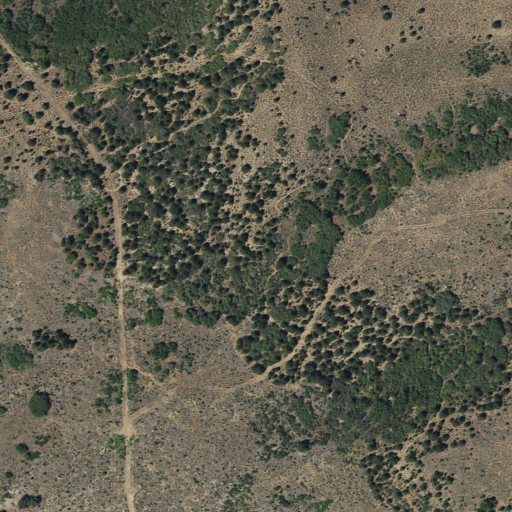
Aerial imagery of bench in Utah named Jimmy Keen Flat containing evergreen forest, deciduous forest, and shrub